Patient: sex M, age 42
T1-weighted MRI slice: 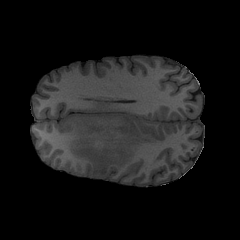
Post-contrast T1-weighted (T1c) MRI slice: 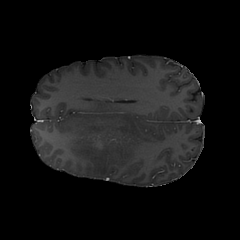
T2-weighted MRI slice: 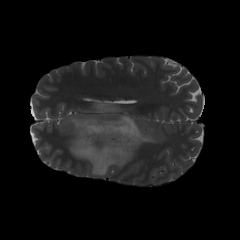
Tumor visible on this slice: yes
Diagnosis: Astrocytoma, IDH-mutant
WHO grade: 3